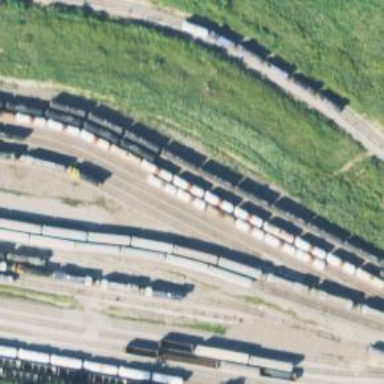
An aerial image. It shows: Railway yard used for servicing trains.